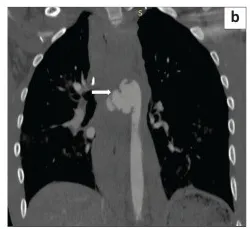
(b) Computed tomography angiography in the same patient indicating the aortic injury and false aneurysm (arrow) at the isthmus.
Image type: radiology (ct)